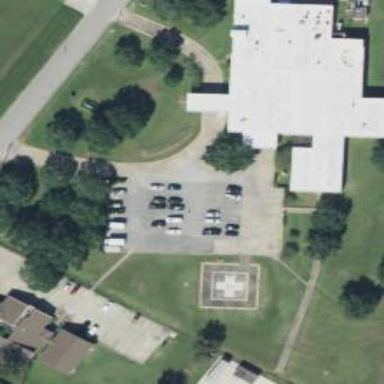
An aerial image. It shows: Hospital building.